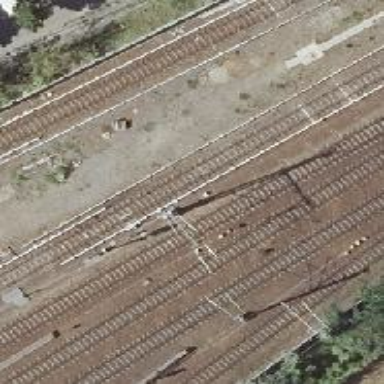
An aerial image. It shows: Electrified rail.